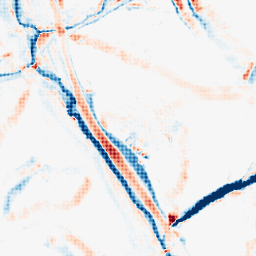
Category: morphological
Decomposition family: morphological_diamond
Decomposition parameters: operation: average
radius: 10
Upsampling method: sinc_hamming
Upsampling parameters: scale: 8
kernel_size: 8
Upsampling scale: 8